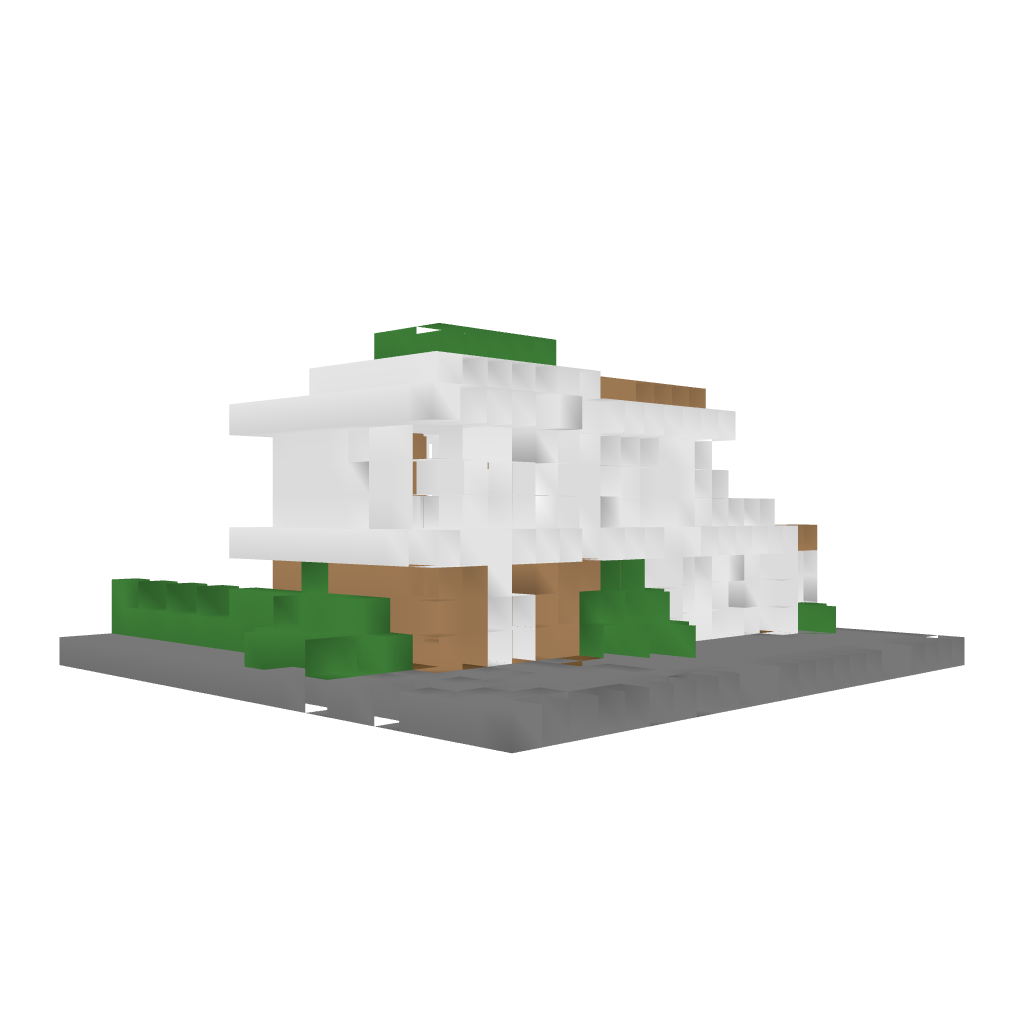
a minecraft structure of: Modern Style House #2 | 1.6.4 bad low quality